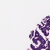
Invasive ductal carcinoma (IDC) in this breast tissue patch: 0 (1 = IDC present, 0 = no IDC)